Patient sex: M
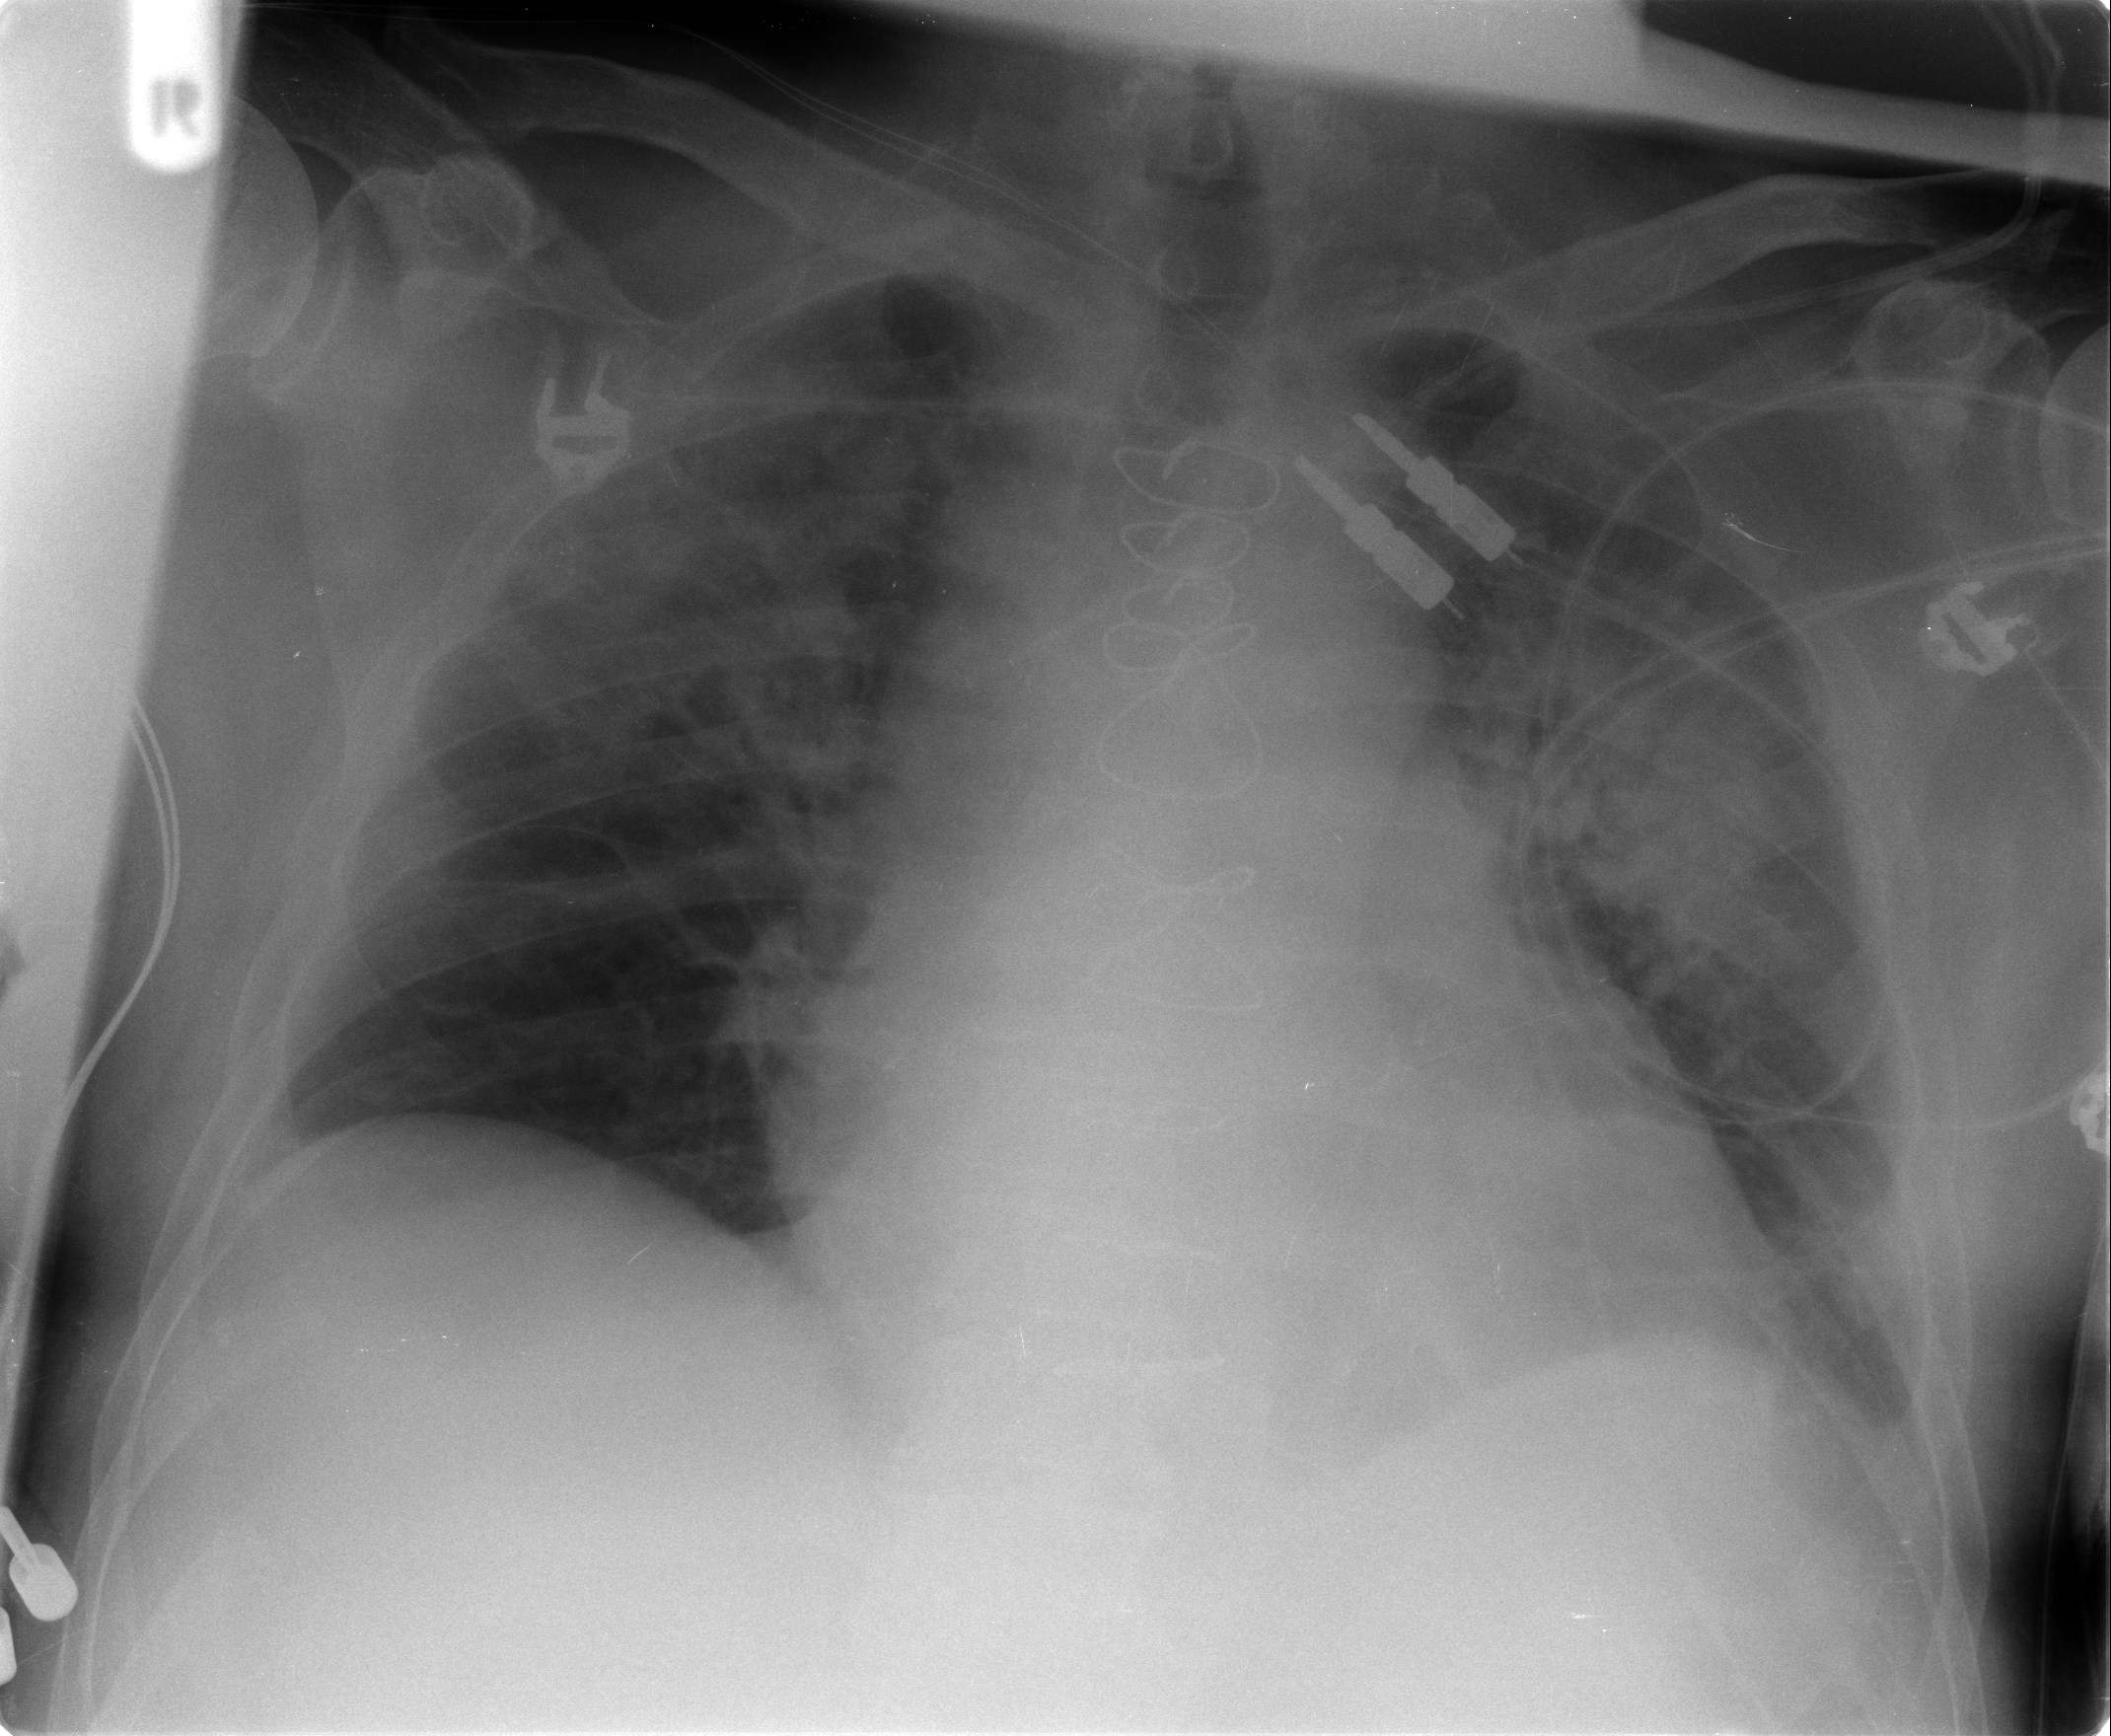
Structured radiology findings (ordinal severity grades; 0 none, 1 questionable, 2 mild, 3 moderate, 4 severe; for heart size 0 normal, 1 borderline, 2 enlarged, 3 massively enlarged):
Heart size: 2
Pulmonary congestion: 1
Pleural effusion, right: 2
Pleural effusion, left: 2
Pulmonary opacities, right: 2
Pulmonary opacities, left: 2
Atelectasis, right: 2
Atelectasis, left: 2